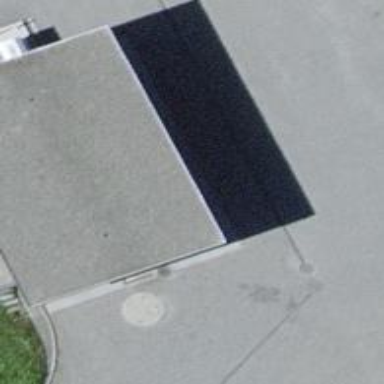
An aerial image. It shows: Fuel station.